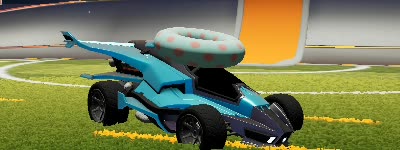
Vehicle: aftershock